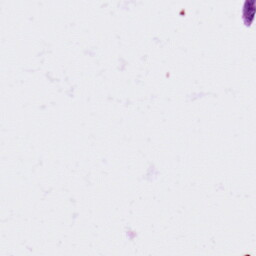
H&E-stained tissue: Lung